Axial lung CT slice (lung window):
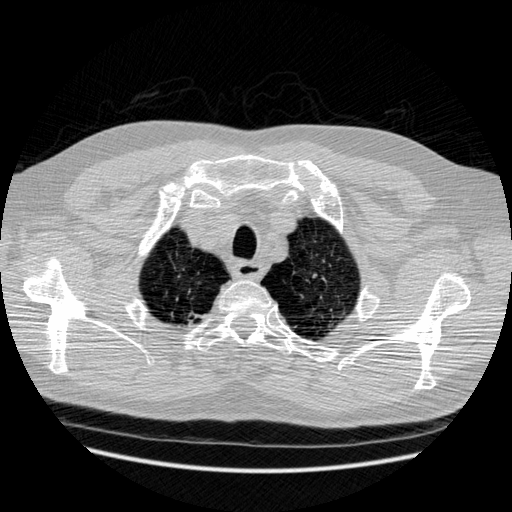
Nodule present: no